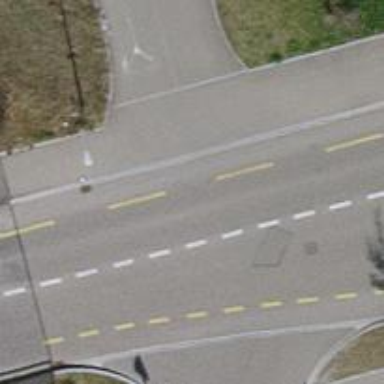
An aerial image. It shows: Tertiary road with designated cycle lane.